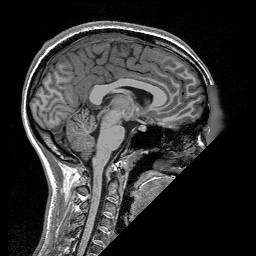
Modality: T1w
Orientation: sagittal